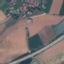
Land use / land cover: Highway